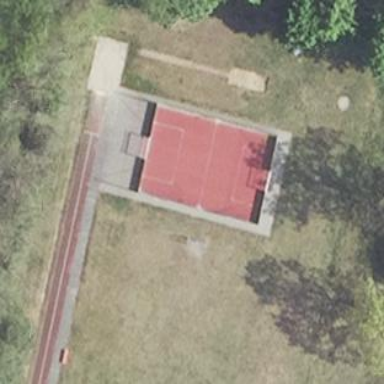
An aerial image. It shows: Tennis court in leisure pitch.